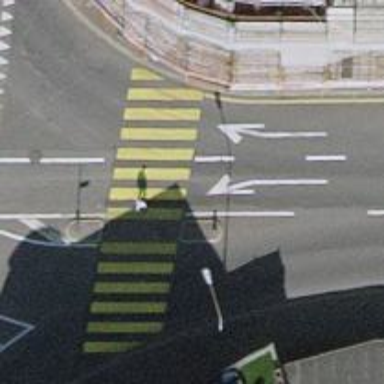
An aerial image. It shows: Uncontrolled road crossing with pedestrian island.